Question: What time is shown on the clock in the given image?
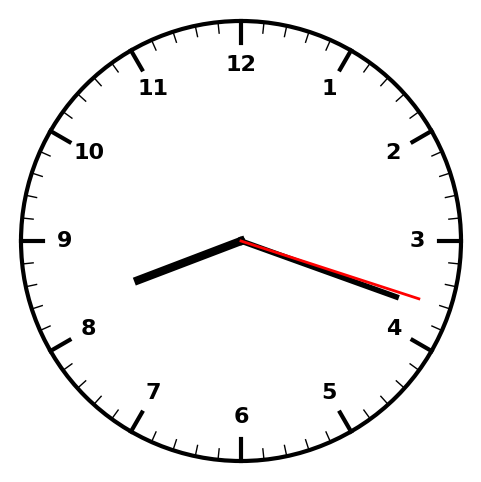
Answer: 08:18:18